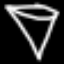
Label: diamond